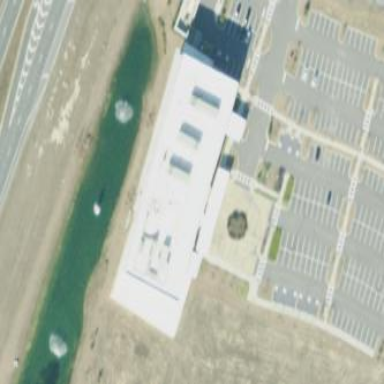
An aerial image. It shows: Clinic building providing healthcare services.